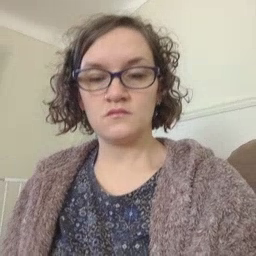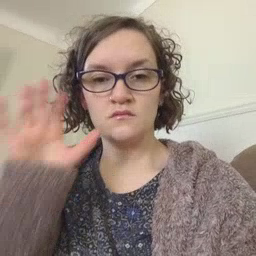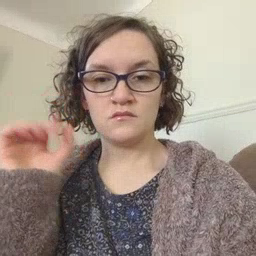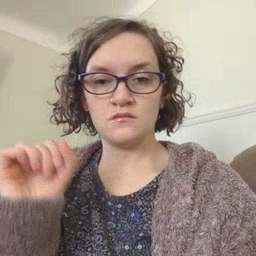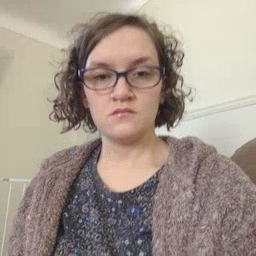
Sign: loud